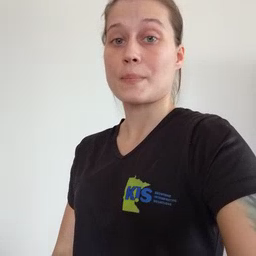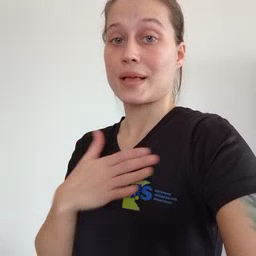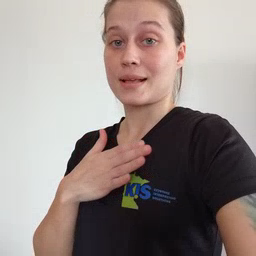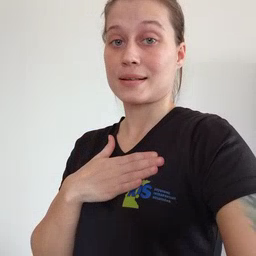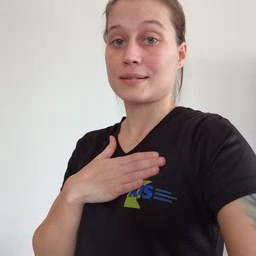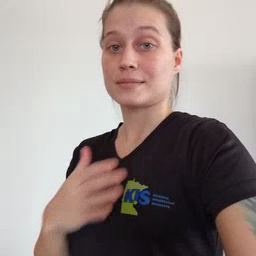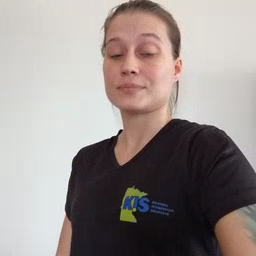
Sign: minemy